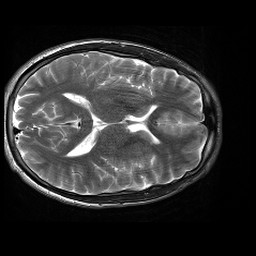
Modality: T2w
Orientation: axial
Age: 26
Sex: male
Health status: healthy
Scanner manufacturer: siemens
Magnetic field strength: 3 T
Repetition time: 4.01 s
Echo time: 0.116 s